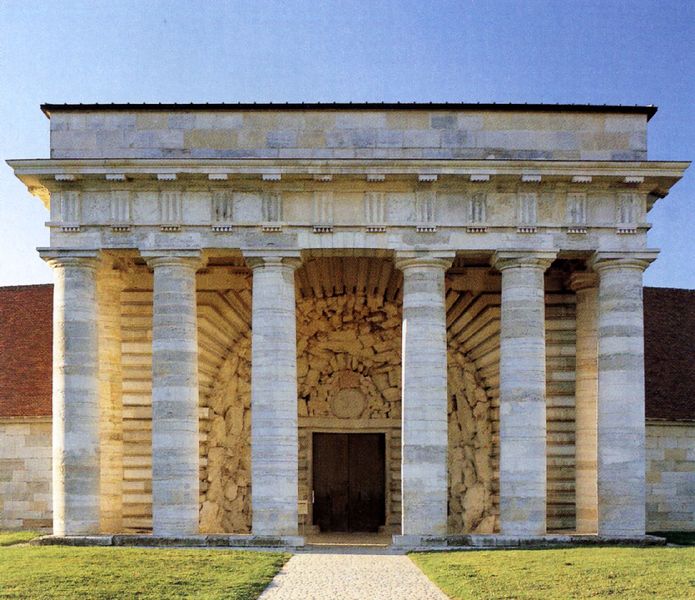
Titel: Torbau mit Grotte in der Salinenstadt Chaux / Arc-et-Senans
Künstler: Claude Nicolas Ledoux
Standort: Arc-et-Senans, Torbau (EU - F)
Schlagwörter: blau, himmel, schatten, weiß, grün, braun, holz, licht, marmor, säule, säulen, tür, dach, gebäude, gras, haus, rasen, rot, weg, wiese, muster, wand, stein, klassizismus, pflaster, mauer, wolkenlos, tor, halle, foto, eingang, münchen, strahlen, kunst, pantheon, kapitell, portal, sims, pforte, sandstein, mauern, griechenland, tempel, balu, klassik, naturstein, zeigel, gepflastert, heldenhalle